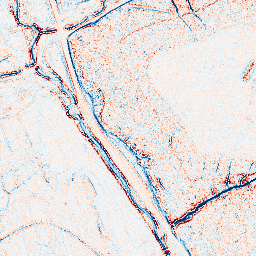
Category: edge_preserving
Decomposition family: anisotropic_diffusion
Decomposition parameters: iterations: 5
kappa: 10
gamma: 0.1
Upsampling method: sinc_hamming
Upsampling parameters: scale: 2
kernel_size: 16
Upsampling scale: 2